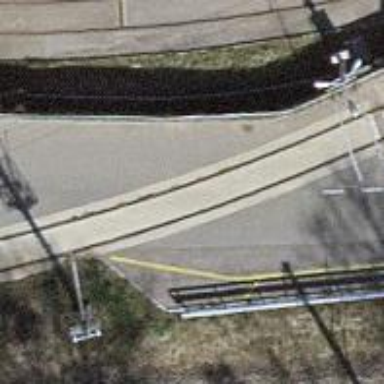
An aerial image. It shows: Railway level crossing.